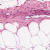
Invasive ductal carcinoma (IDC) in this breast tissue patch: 0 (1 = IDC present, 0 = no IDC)